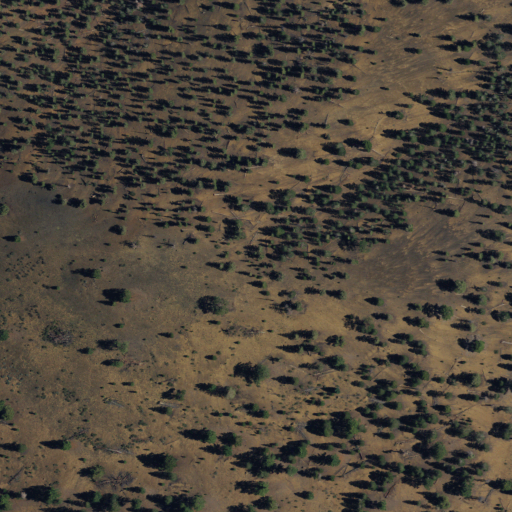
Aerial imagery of mountain in California named Red Hill containing shrub and evergreen forest